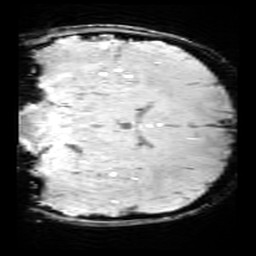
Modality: SWI
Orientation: coronal
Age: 10
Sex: female
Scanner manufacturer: siemens
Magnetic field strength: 3 T
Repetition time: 0.027 s
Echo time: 0.02 s